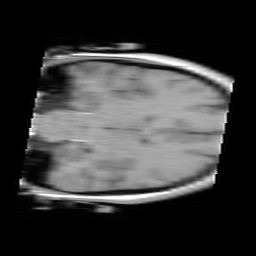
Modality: FLASH
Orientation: coronal
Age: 24
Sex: female
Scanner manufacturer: siemens
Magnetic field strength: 3 T
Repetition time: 0.245 s
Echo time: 0.0026 s